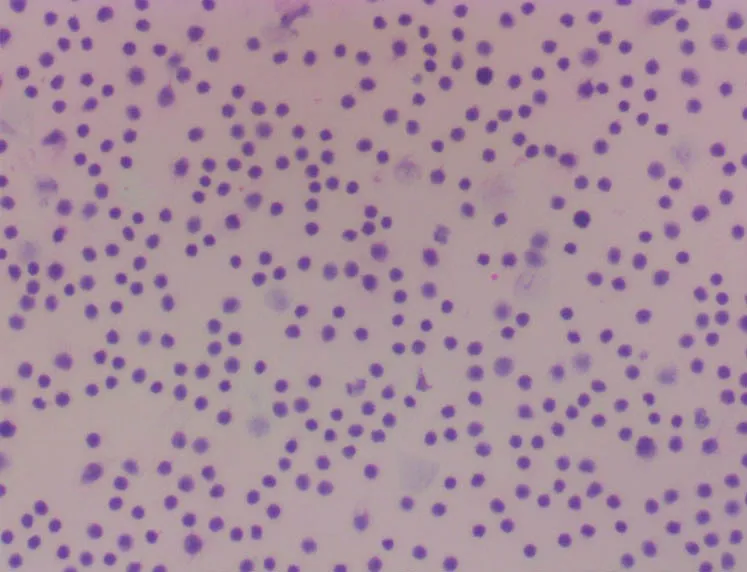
Examination of the pleural effusion showed massive lymphocytes, and no obvious heterotypic epithelial cells were detected.
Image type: pathology (giemsa)